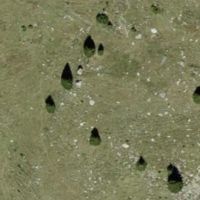
EUNIS habitat code: 26
Species observed at this site:
Pseudochorthippus parallelus